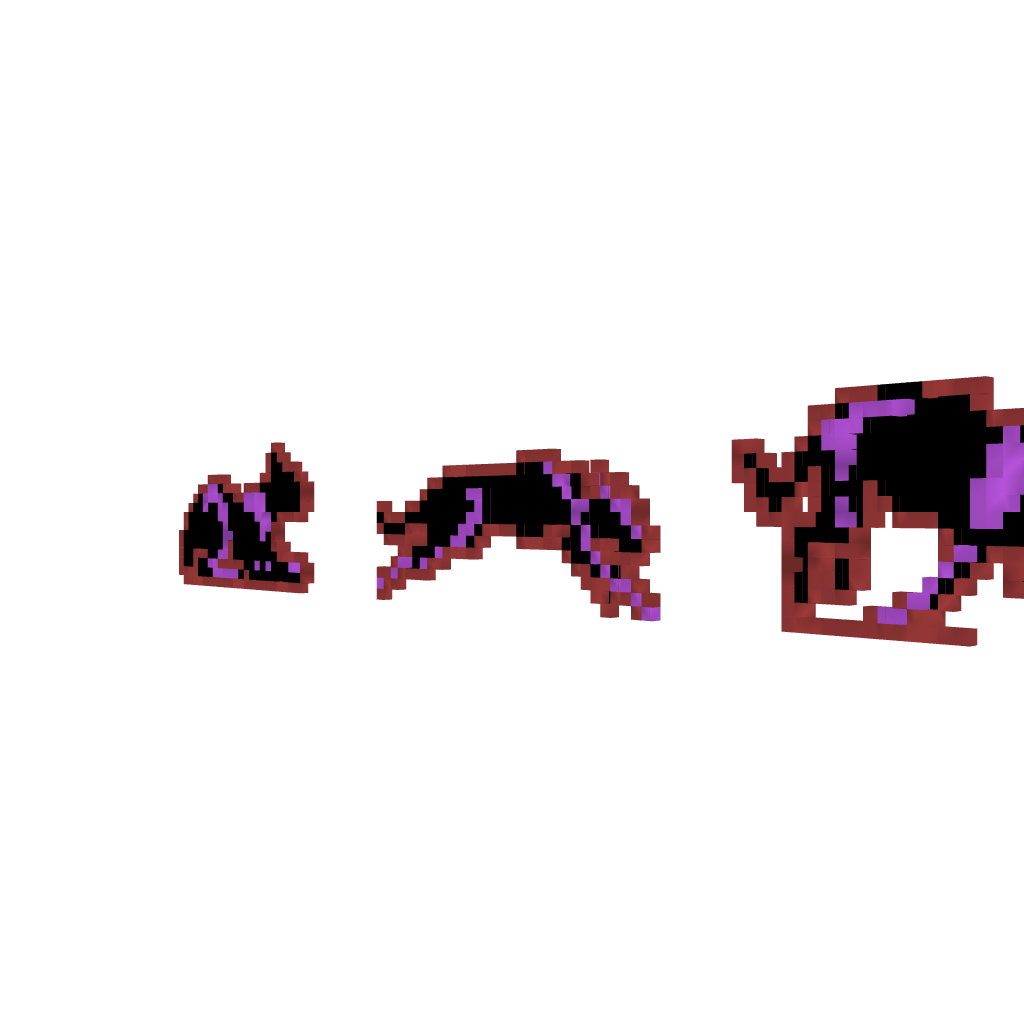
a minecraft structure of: Panther from Castlevania 1 bad low quality